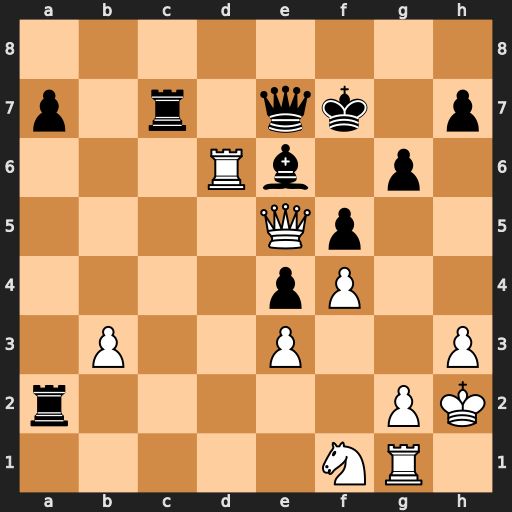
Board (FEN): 8/p1r1qk1p/3Rb1p1/4Qp2/4pP2/1P2P2P/r5PK/5NR1
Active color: w
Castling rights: -
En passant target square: -
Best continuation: Rxe6 Qxe6 Qxc7+